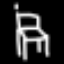
Label: chair